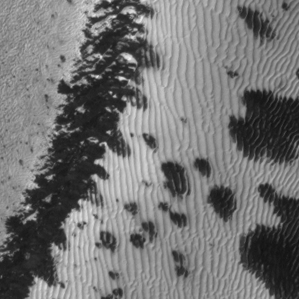
Label: frost